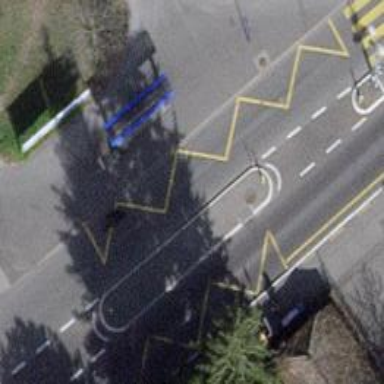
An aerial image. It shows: Bus stop equipped with public transport stop position.